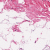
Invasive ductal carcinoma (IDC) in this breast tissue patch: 0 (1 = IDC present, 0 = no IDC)